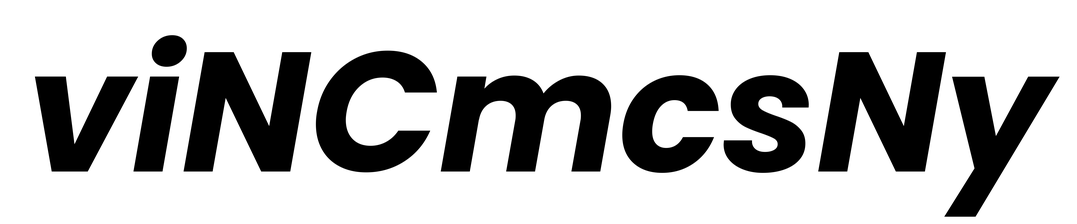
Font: Poppins-BoldItalic